Chest X-ray:
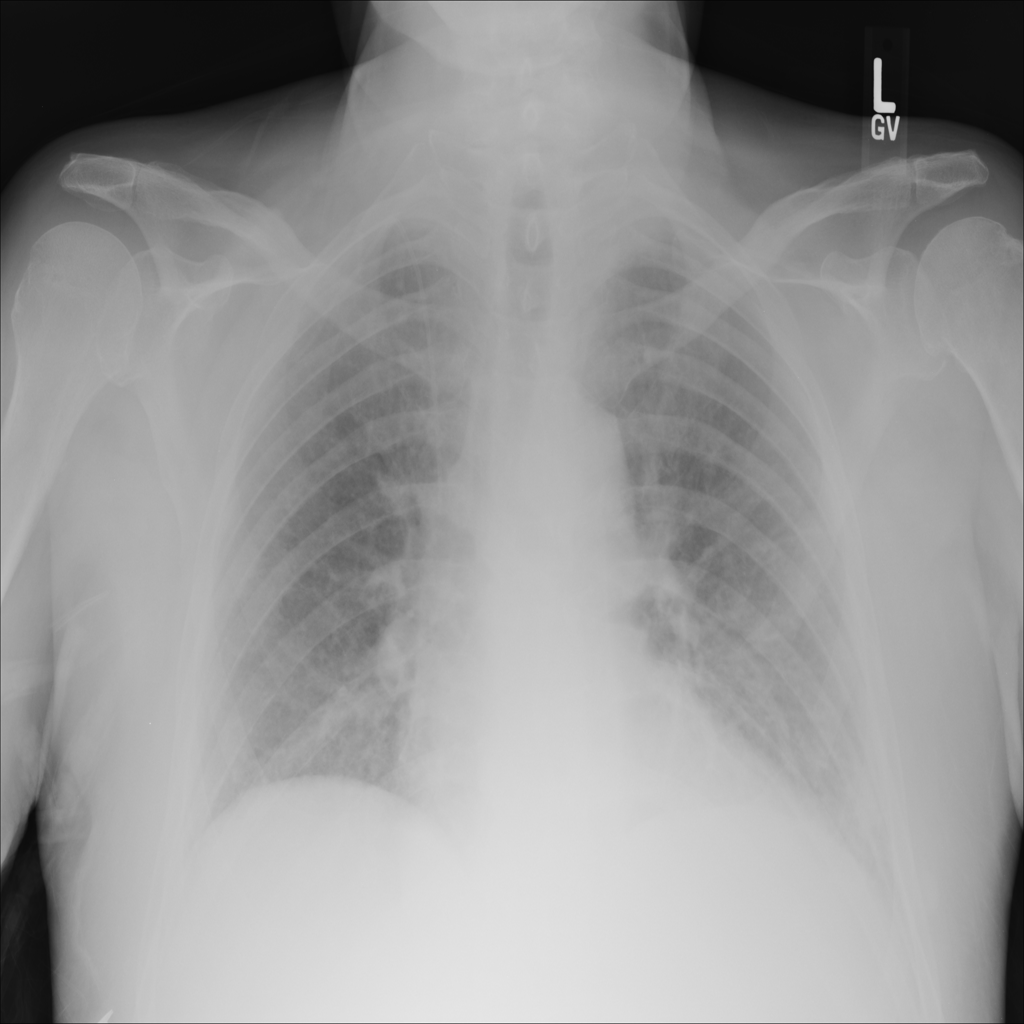
Findings: Consolidation, Effusion
No abnormal finding: no